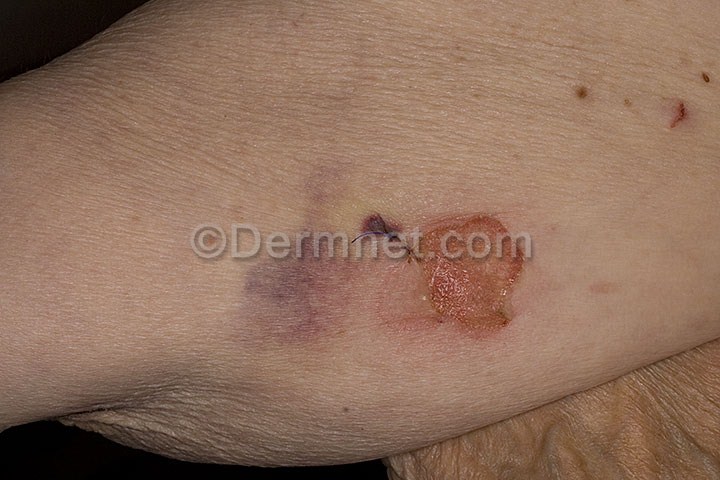
Disease: Bullous Disease Photos